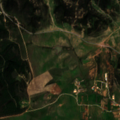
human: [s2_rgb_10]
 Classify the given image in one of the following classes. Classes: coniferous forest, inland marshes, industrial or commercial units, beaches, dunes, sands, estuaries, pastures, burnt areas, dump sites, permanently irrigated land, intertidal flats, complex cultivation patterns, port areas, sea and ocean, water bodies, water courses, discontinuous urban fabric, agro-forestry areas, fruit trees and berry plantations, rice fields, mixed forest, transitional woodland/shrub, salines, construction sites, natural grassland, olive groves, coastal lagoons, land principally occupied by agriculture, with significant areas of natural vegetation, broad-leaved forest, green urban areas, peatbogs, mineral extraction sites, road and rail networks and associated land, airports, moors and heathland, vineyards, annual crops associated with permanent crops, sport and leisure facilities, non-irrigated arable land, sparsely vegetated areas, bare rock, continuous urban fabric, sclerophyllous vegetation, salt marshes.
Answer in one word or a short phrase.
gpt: non-irrigated arable land, pastures, mixed forest, sclerophyllous vegetation